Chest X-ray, PA view. Patient: 41 years old, sex M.
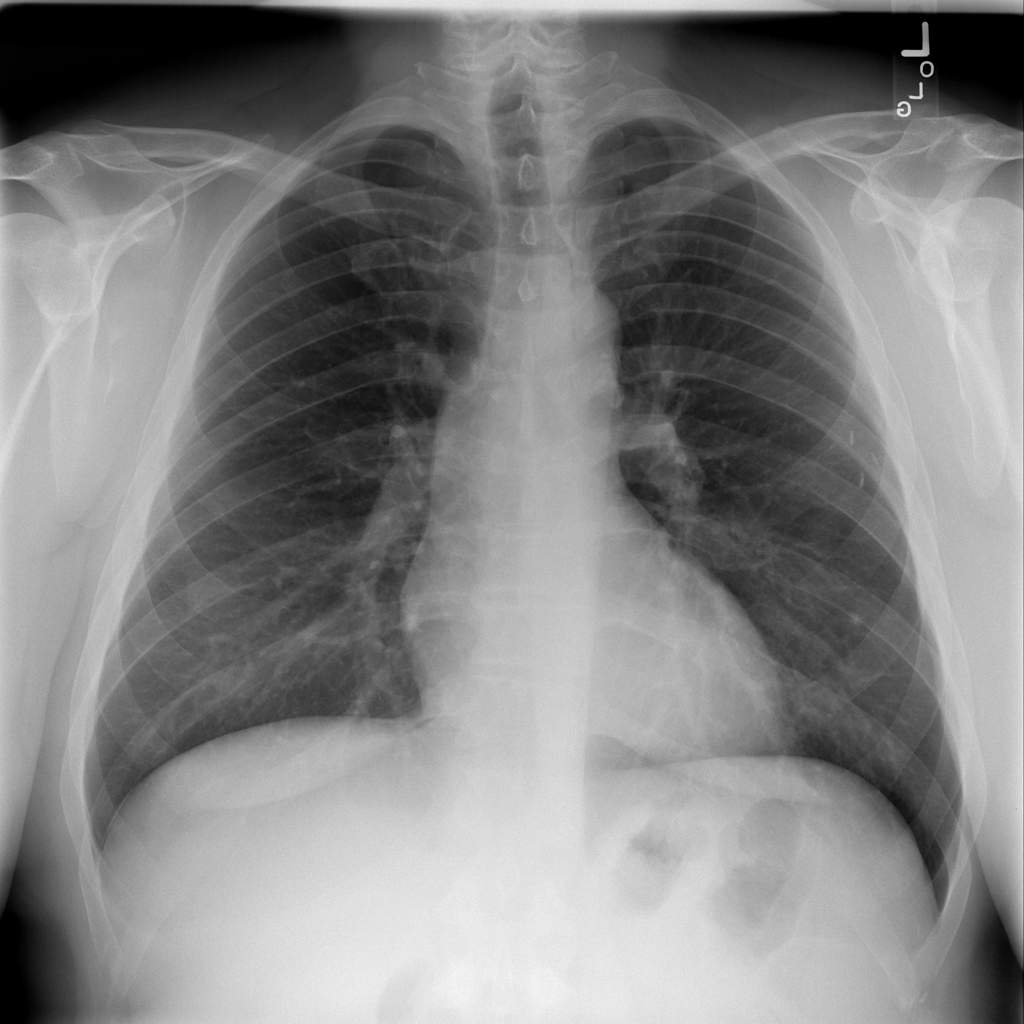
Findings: No Finding